The image is an STFT spectrogram (time versus frequency) of a rolling-element bearing's vibration signal. What is the most likely bearing condition (normal, inner_race, outer_race, ball)?
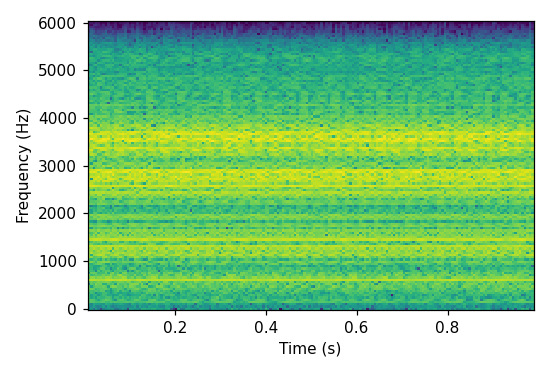
Answer: inner_race